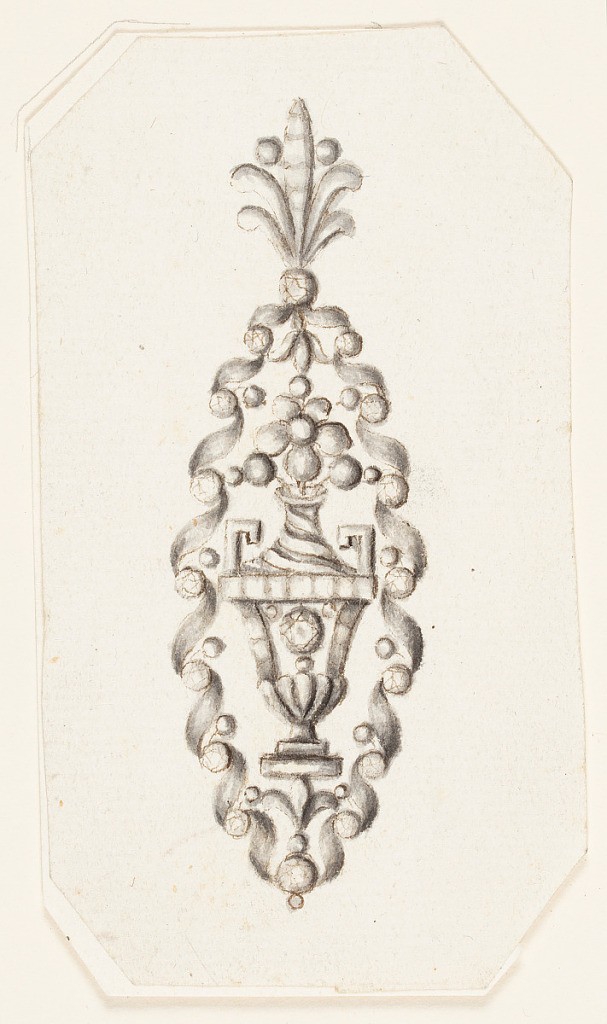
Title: Design for an Earring
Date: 1815–30
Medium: Pen and sepia ink, brush and gray watercolor on paper
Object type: Drawing
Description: Design for an earring. Scrolls of ribbon connected by round diamonds create an oval frame. Inside is a vase with a blossom and three beads. On top is a palmette. Bevelled corners.